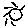
Label: sun